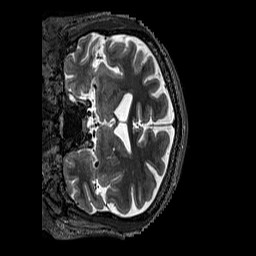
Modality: T2w
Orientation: coronal
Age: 63
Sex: male
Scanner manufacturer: siemens
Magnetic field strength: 3 T
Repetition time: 3.2 s
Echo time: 0.567 s